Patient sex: M
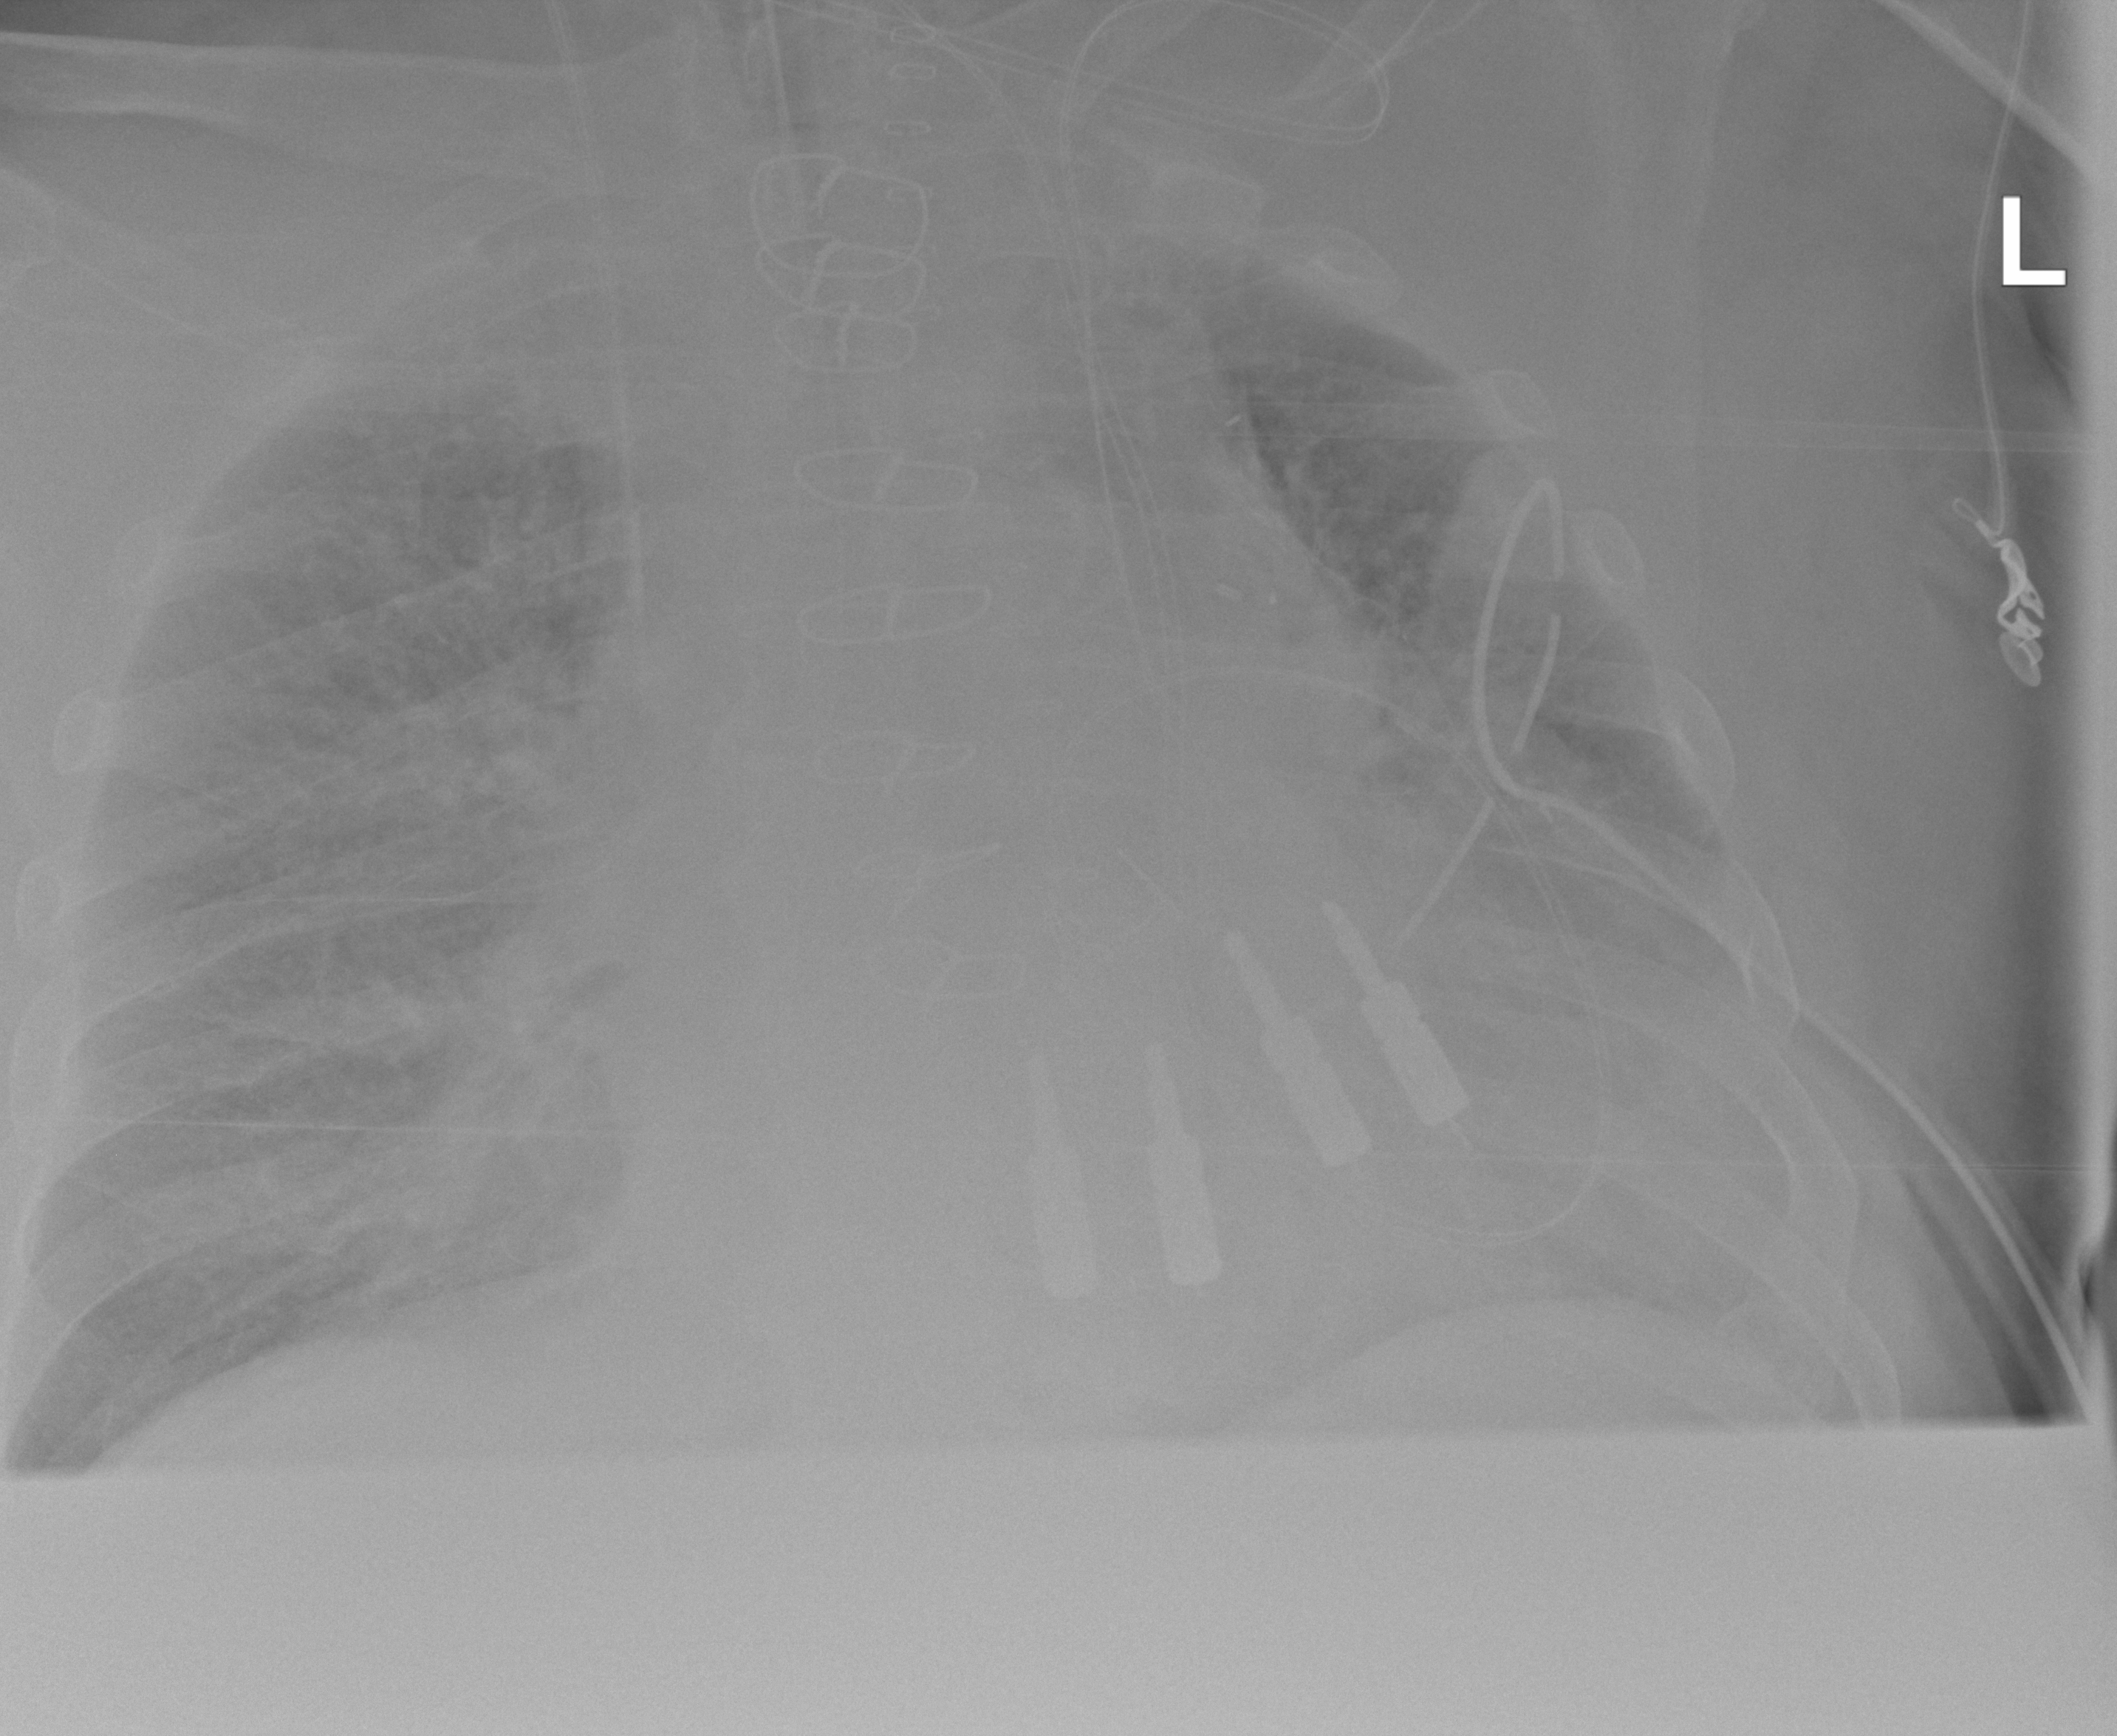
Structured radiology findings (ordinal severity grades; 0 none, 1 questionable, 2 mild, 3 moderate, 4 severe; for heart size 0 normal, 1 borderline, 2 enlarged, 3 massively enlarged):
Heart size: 2
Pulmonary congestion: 3
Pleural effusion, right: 0
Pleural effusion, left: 2
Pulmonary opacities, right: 2
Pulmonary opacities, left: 2
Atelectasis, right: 2
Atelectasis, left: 2